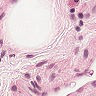
Metastatic tissue present: no